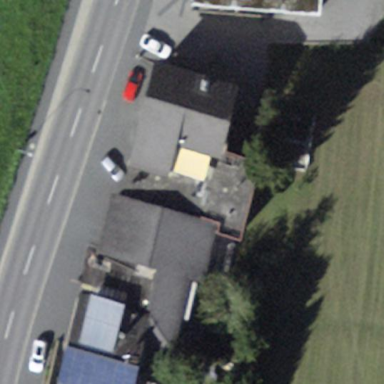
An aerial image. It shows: Hardware shop located within building.